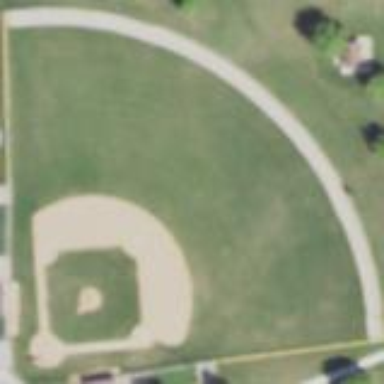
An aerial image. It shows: Baseball pitch for leisure land.